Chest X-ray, PA view. Patient: 49 years old, sex F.
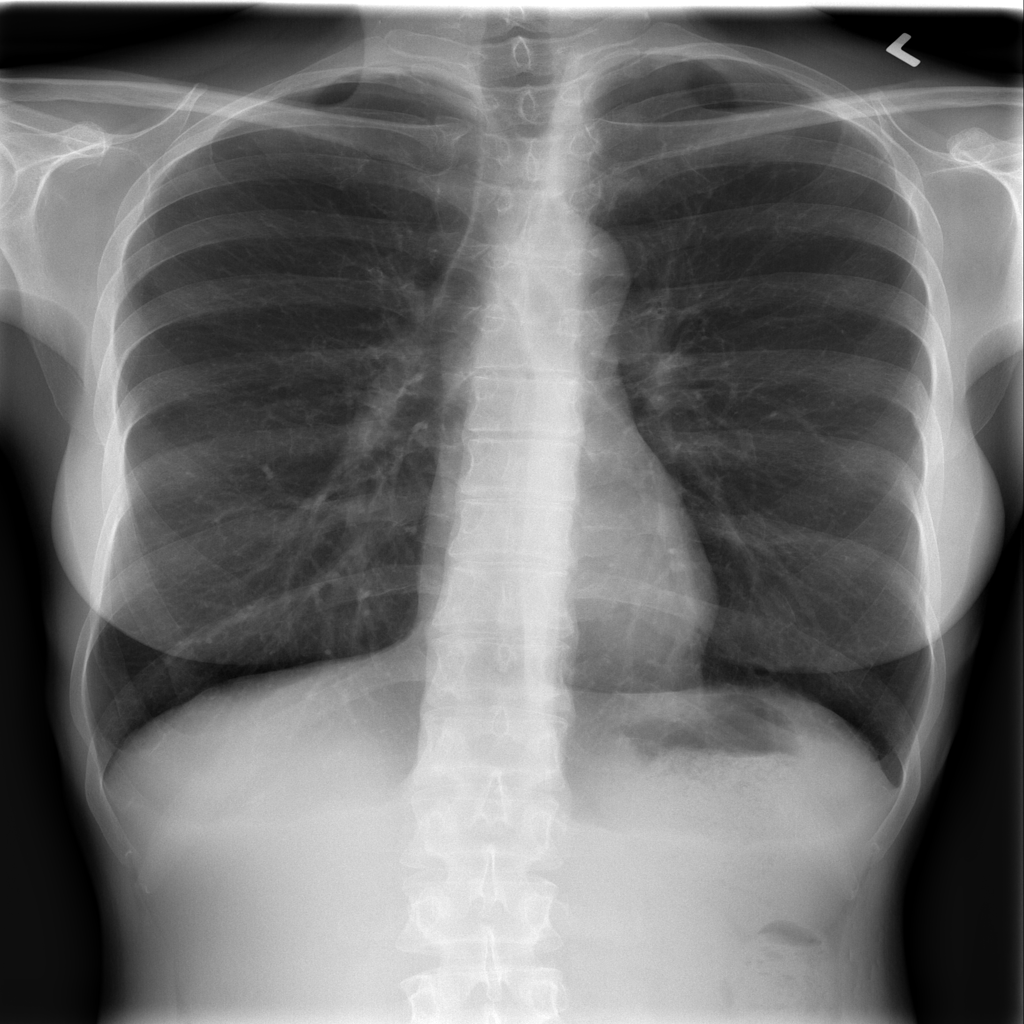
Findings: No Finding